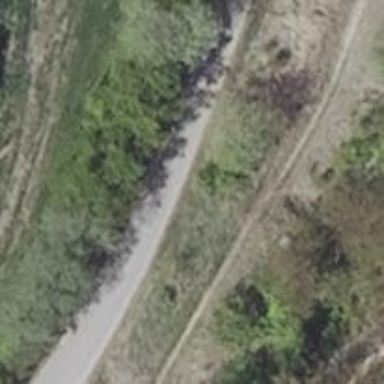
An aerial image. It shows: Unclassified road with asphalt surface.